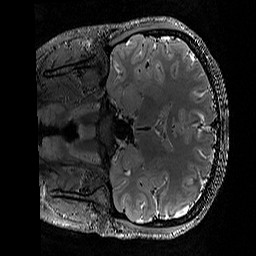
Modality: T2w
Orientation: coronal
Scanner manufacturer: siemens
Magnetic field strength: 3 T
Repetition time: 3.2 s
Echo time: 0.428 s